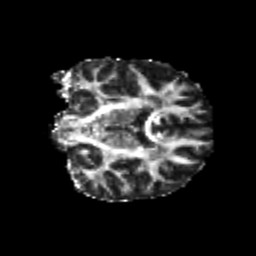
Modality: FA
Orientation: coronal
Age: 23
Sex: male
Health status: healthy
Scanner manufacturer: philips
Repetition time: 7.391 s
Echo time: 0.08599 s